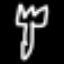
Label: fork